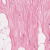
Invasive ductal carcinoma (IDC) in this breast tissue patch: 0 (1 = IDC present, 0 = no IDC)